Interaction volume radius: 10 \u00c5
Interaction volume height: 25 \u00c5
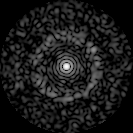
Disorder parameter: 0.8414